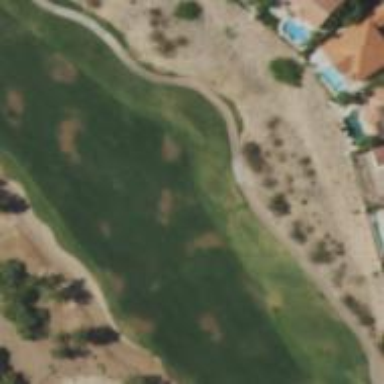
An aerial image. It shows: Golf hole.